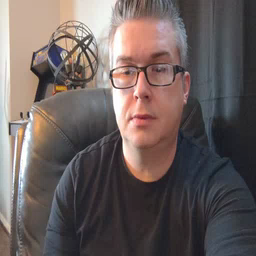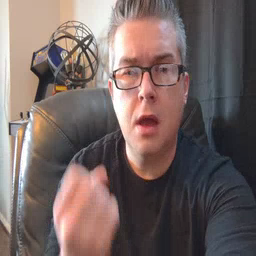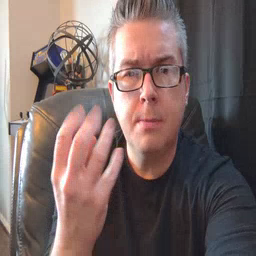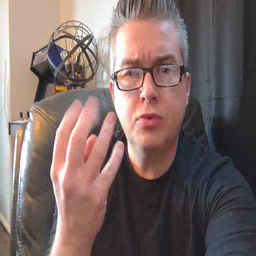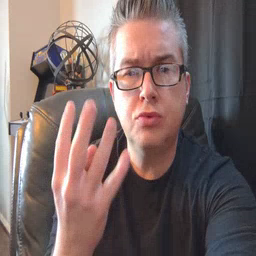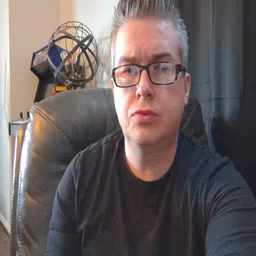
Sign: many